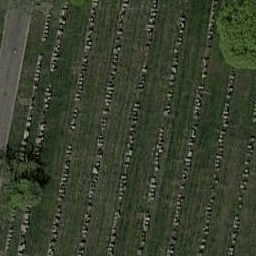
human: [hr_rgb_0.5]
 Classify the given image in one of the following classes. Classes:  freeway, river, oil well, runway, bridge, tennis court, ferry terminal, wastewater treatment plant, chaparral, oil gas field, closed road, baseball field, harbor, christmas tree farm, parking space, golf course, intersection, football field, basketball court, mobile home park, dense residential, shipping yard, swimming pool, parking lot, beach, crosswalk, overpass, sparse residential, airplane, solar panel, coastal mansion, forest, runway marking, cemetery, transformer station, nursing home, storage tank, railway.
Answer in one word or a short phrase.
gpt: cemetery